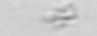
Label: detritus